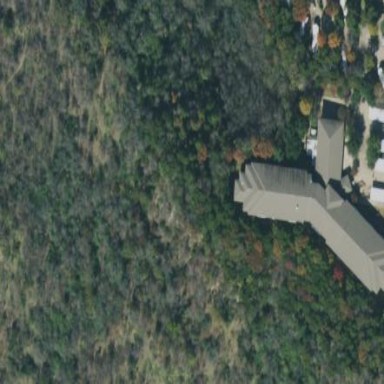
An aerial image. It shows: Building with hipped roof.